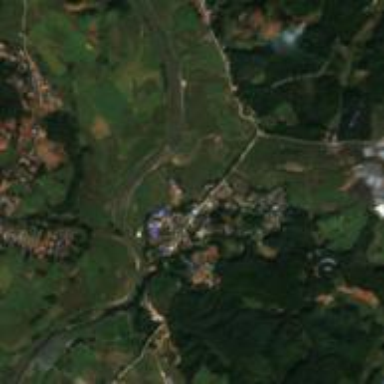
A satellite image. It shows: Village area.